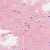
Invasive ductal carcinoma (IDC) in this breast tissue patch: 0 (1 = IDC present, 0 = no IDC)